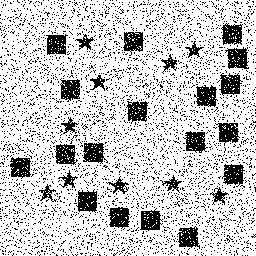
Squares: 18
Triangles: 0
Stars: 10
Total shapes: 28